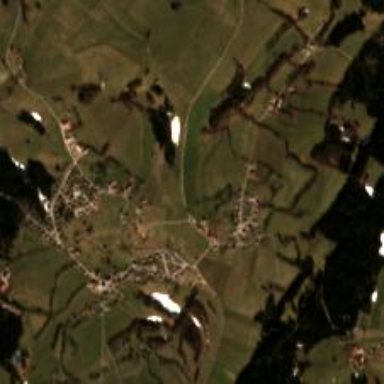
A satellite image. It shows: Small hamlet.